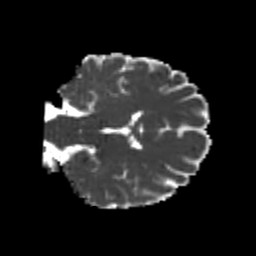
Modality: MD
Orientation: coronal
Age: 22
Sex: male
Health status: healthy
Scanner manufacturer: philips
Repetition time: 7.391 s
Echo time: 0.08599 s